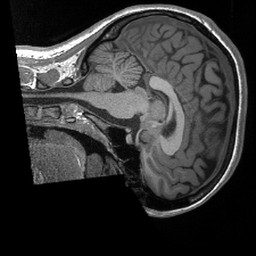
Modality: T1w
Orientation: sagittal
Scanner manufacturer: siemens
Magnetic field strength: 3 T
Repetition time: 2.4 s
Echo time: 0.00213 s